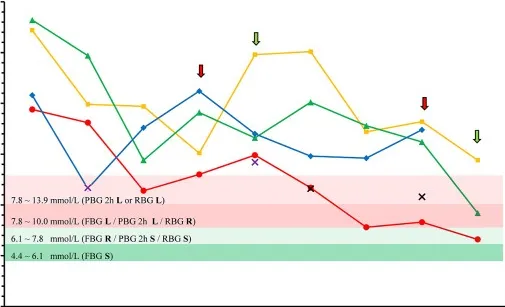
Dynamic changes of different blood glucose observation indicators. The target blood glucose range is labeled with a different color strip. FBG, Fasting Blood Glucose; PBG, Postprandial Blood Glucose; RBG, Random Blood Glucose; L, Less stringent; R, Reasonable; S, Stringent.
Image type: pathology (immunostaining)